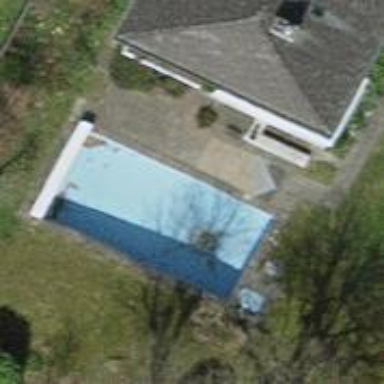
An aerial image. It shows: Swimming pool located in leisure land.